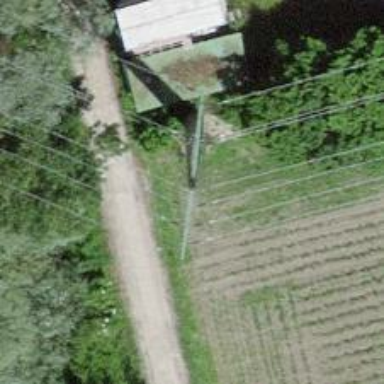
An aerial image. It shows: Power pole.